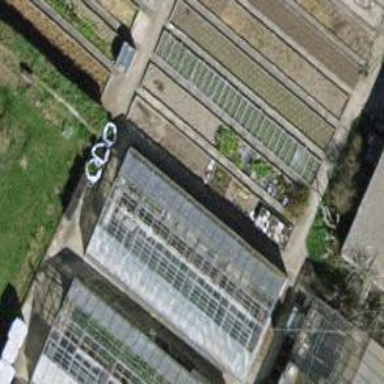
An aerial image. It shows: Area dedicated to greenhouse horticulture.